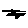
Label: hexagon